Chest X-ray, AP view. Patient: 60 years old, sex M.
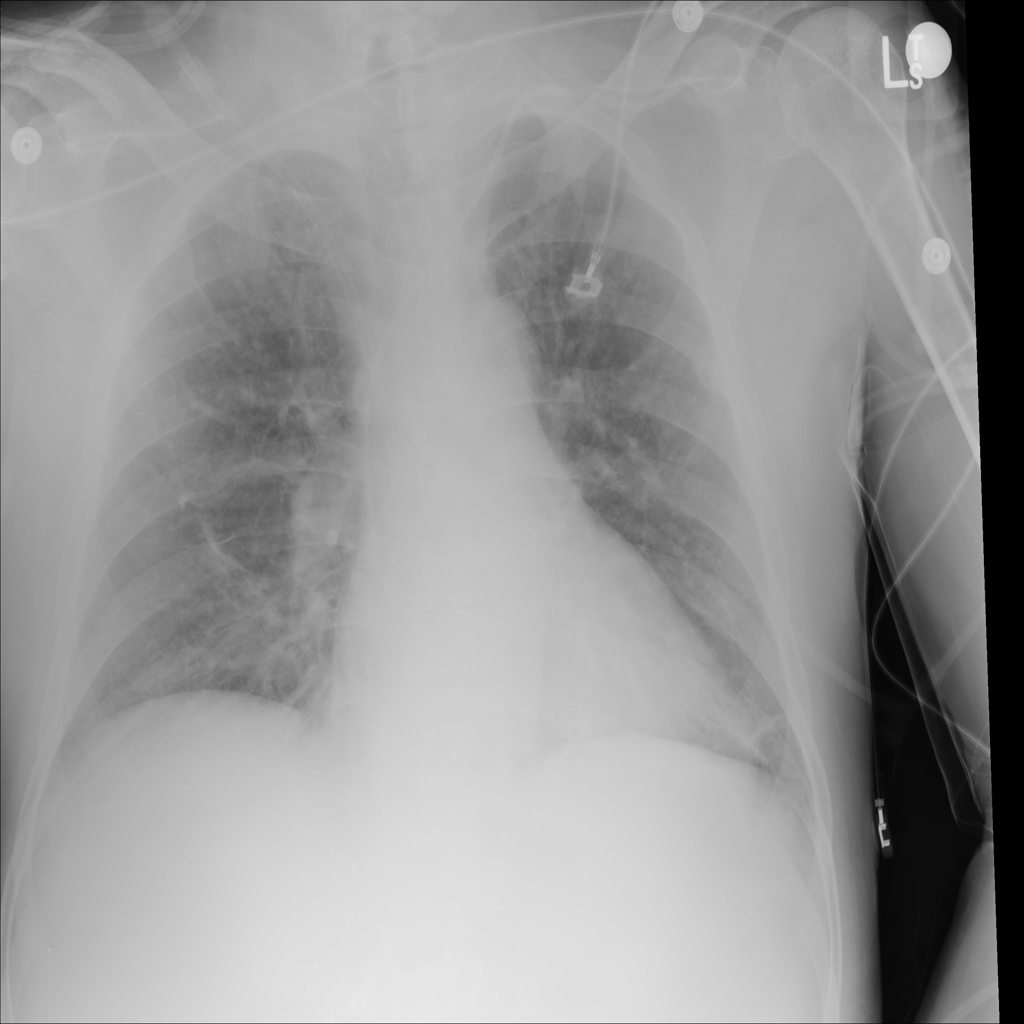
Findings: No Finding